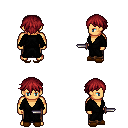
a pixel art fantasy rpg character, male body template, human, tanned skin, gray robe, robe skirt, brunette short bangs hairstyle, brown slippers, dagger, four views (front, back, left, right), 2x2 character sprite sheet, small pixel art, hard edges, no anti-aliasing